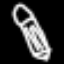
Label: pencil